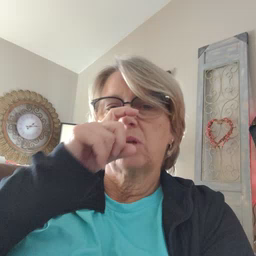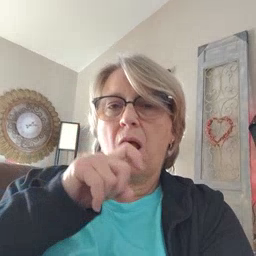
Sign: doll